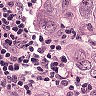
Metastatic tissue present: yes